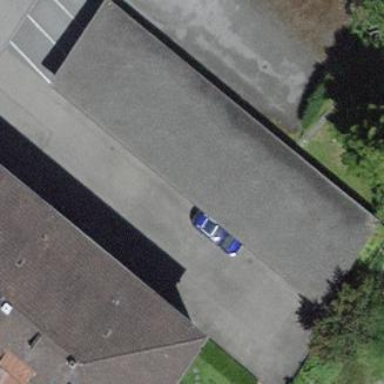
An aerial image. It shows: Garage.